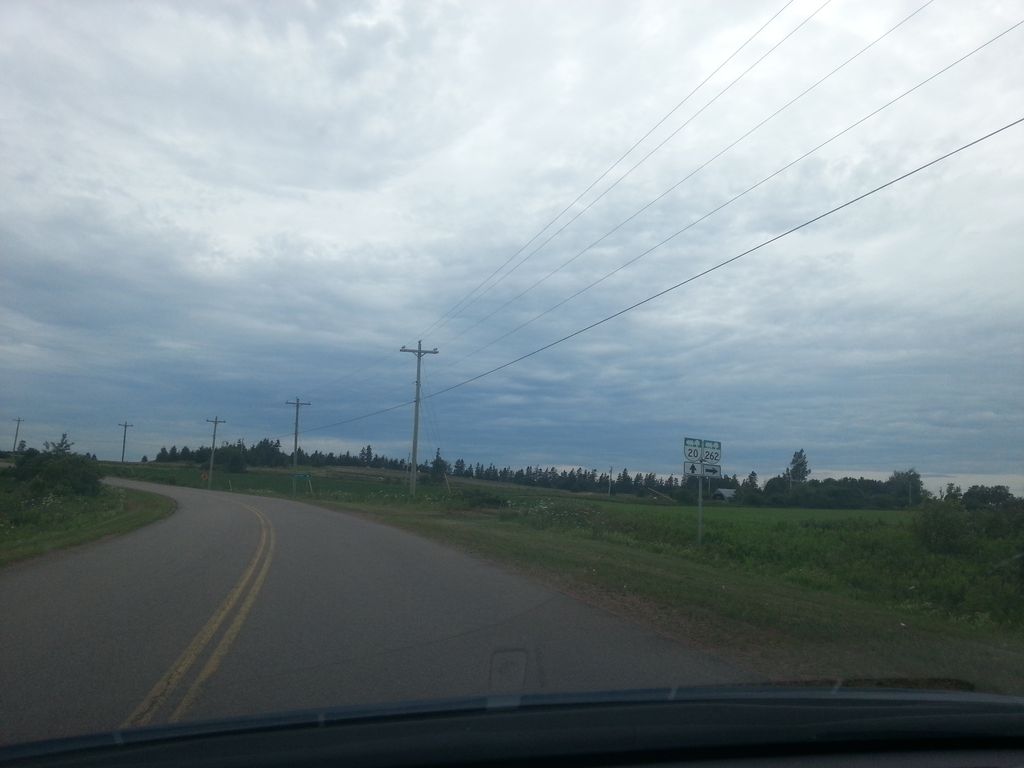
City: charlottetown